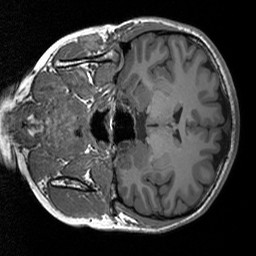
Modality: T1w
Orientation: coronal
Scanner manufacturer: siemens
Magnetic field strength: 3 T
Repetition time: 1.76 s
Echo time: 0.0022 s